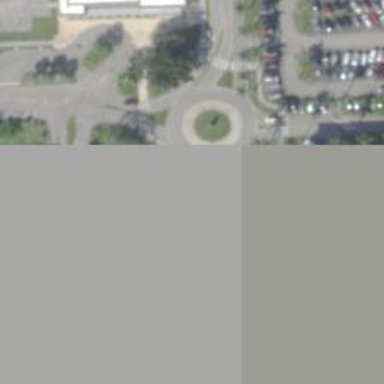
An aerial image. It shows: Asphalt footway with uncontrolled zebra crossing.